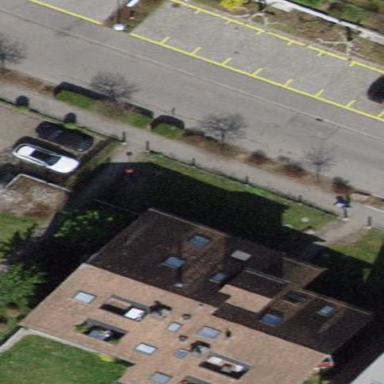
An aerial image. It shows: Grey apartment building with gabled red roof.